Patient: sex M, age 52
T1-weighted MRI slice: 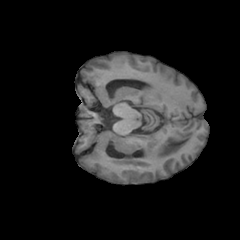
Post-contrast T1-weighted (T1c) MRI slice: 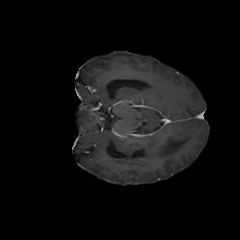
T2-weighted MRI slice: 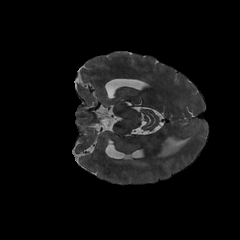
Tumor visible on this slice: yes
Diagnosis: Glioblastoma, IDH-wildtype
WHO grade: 4